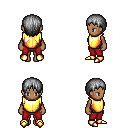
a pixel art fantasy rpg character, female body template, human, dark skin, gold chest armor, red pants, gray plain hairstyle, gold boots, four views (front, back, left, right), 2x2 character sprite sheet, small pixel art, hard edges, no anti-aliasing